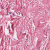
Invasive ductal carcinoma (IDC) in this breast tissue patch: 0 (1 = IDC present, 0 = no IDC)